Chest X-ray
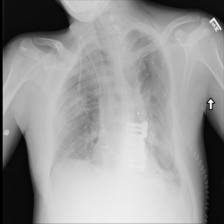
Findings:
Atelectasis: negative
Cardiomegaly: negative
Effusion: negative
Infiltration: negative
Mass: negative
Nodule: negative
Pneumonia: negative
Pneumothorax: negative
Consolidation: negative
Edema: negative
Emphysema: negative
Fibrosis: negative
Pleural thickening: negative
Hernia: negative